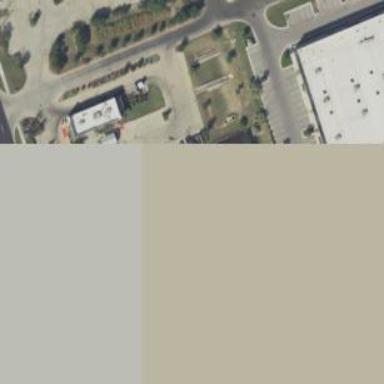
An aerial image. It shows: Building.